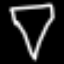
Label: diamond